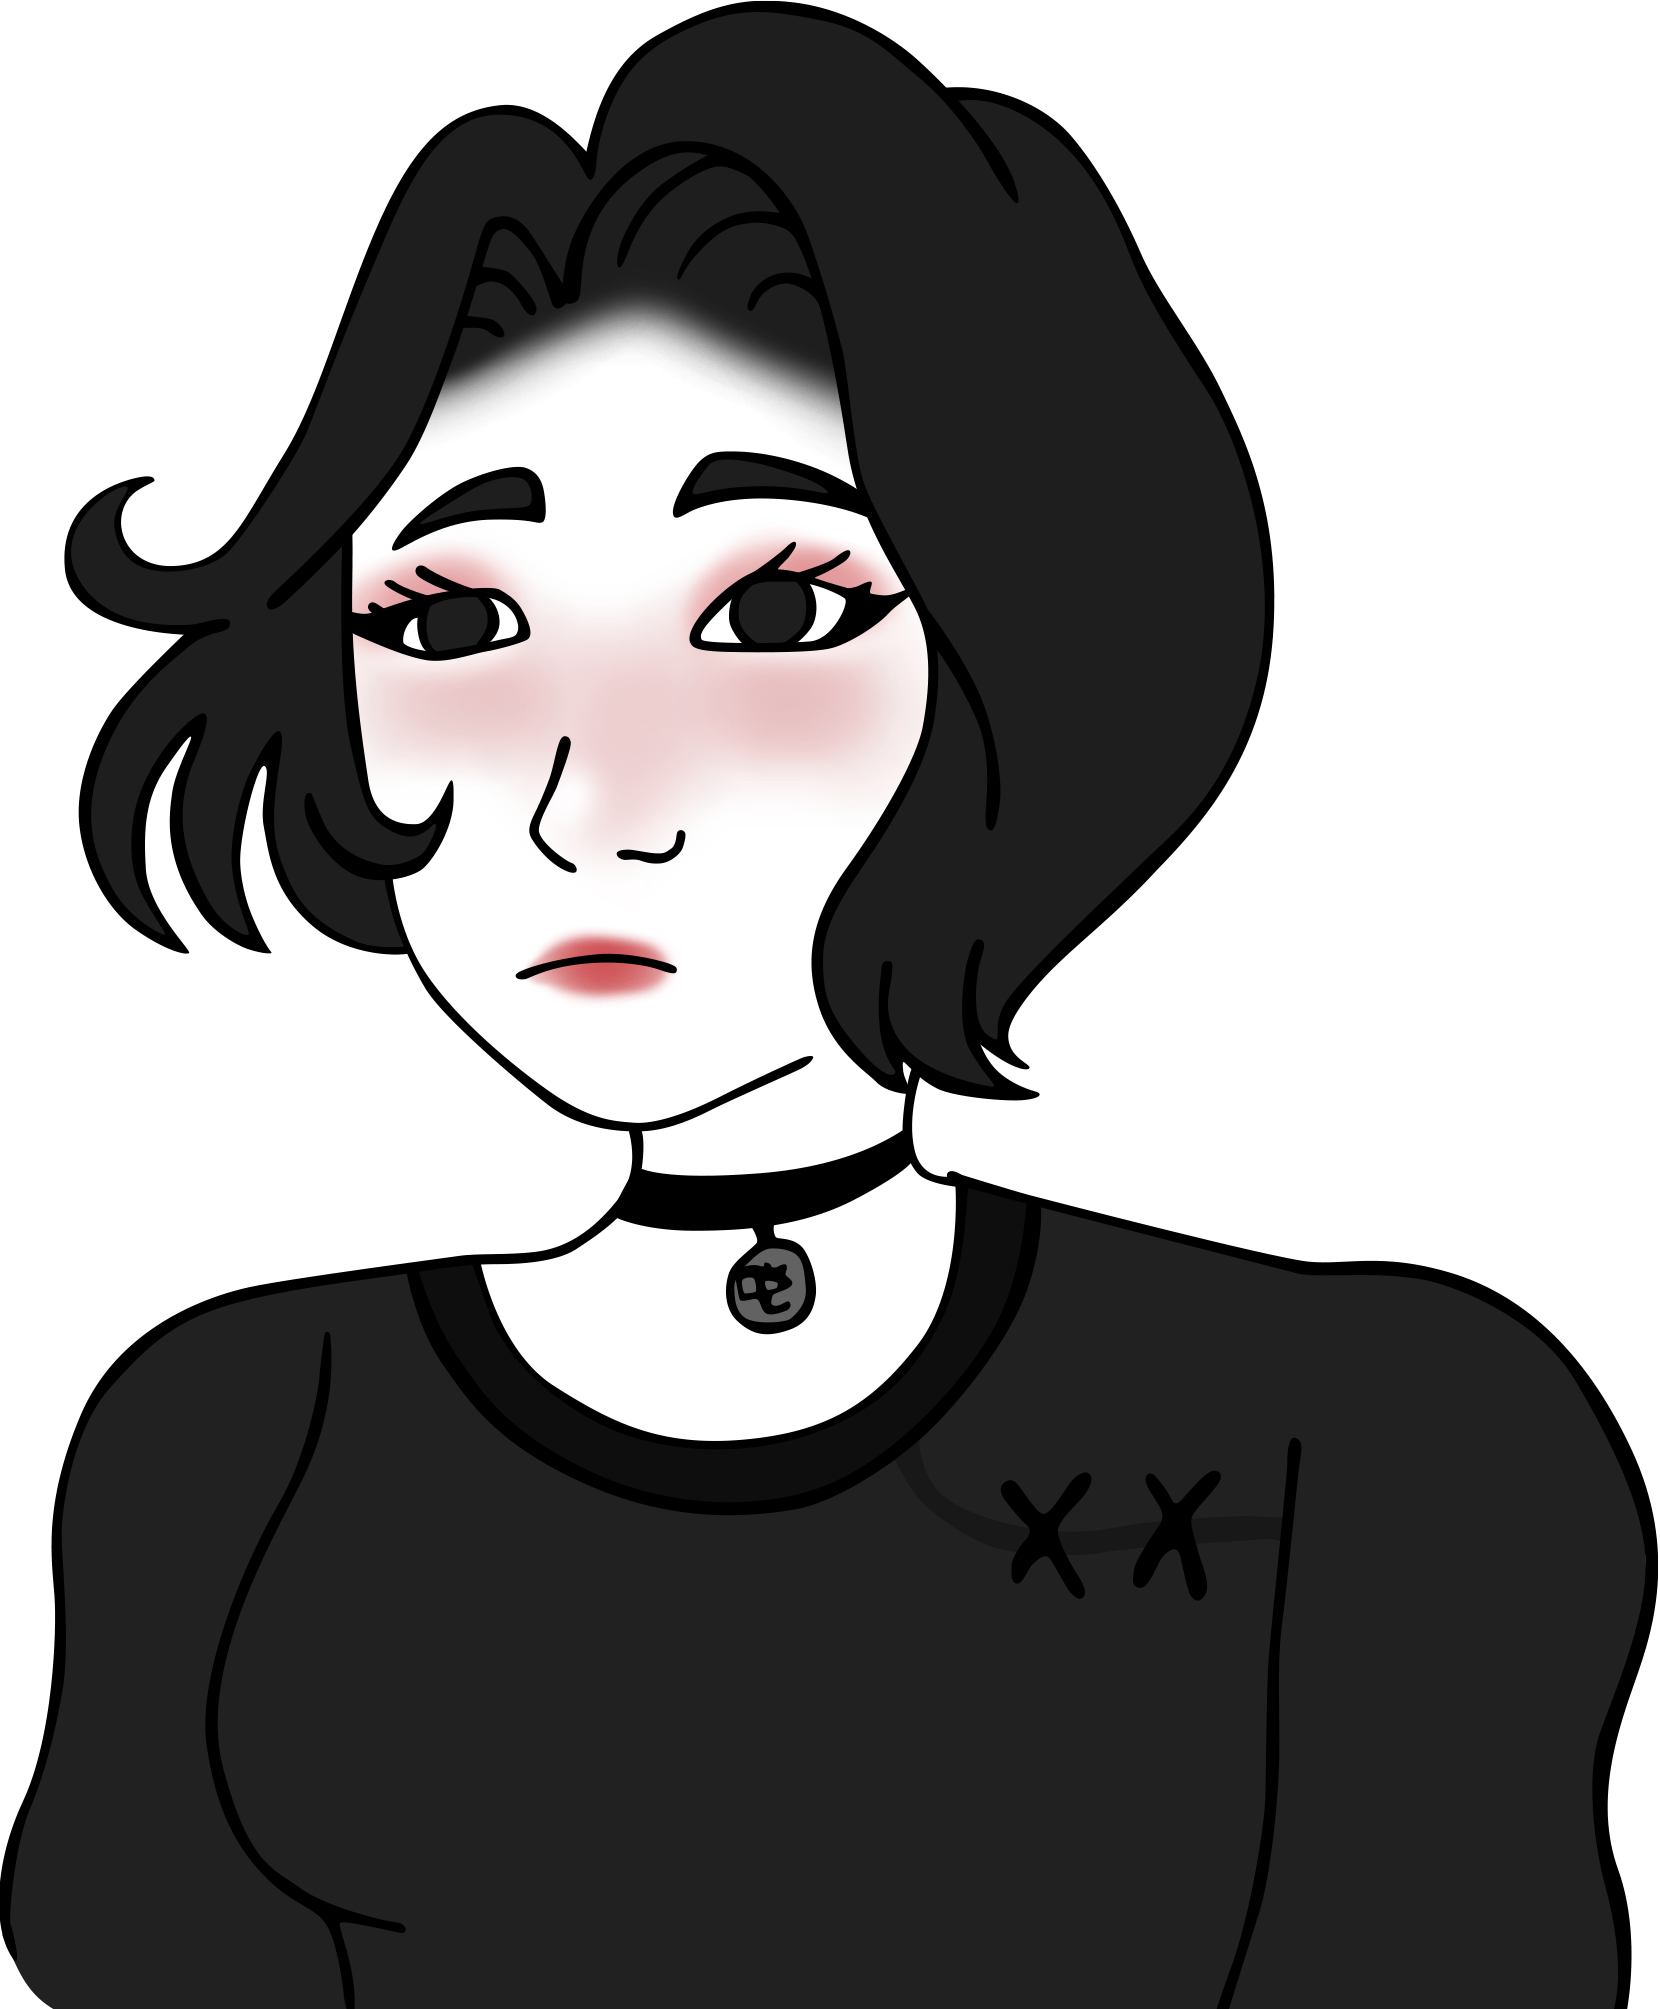
Label: 5_Doomer_Girl